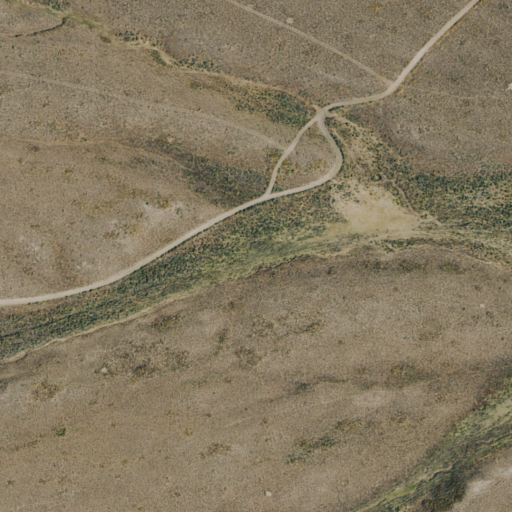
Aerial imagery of plain(s) in Nevada named The Park containing only shrub